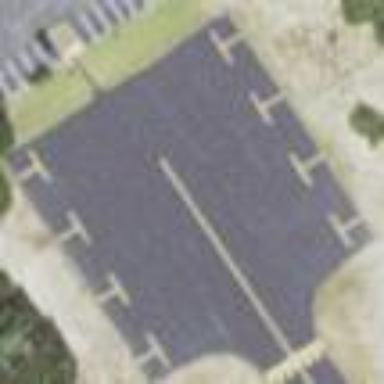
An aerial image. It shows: Asphalt apron at the airport.